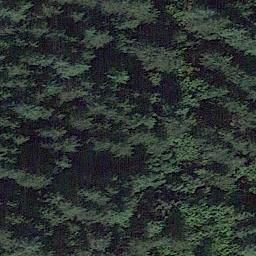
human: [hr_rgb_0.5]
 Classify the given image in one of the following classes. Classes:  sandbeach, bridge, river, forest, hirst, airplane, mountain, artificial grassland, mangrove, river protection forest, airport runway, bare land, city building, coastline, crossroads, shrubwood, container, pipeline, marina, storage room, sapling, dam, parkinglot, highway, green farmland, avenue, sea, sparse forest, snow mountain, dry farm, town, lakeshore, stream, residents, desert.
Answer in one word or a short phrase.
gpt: forest